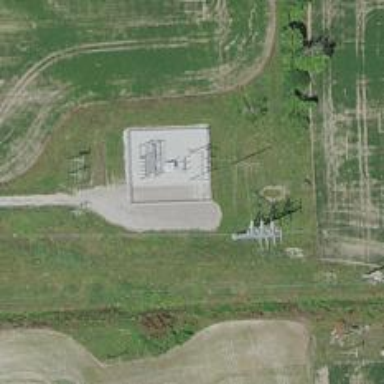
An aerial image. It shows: Switch used for power control.